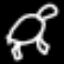
Label: frog